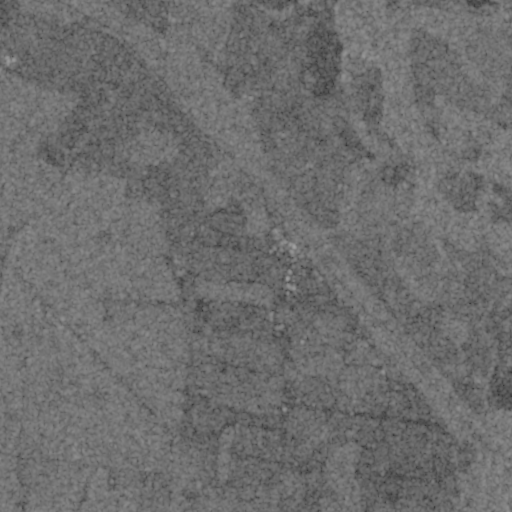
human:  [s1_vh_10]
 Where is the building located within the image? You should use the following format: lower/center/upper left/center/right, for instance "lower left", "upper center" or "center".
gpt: The building is located in the lower right of the image.
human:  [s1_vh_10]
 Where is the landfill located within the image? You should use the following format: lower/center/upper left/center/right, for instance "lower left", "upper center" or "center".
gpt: There is no landfill in the image.

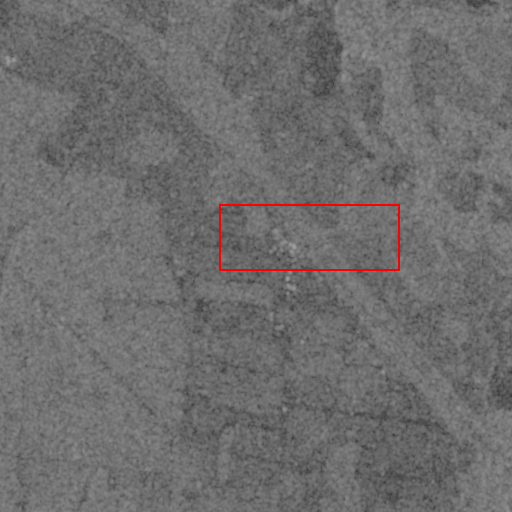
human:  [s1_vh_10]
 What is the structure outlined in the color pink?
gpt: There is no pink outline.
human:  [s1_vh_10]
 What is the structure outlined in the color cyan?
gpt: There is no structure outlined in cyan.